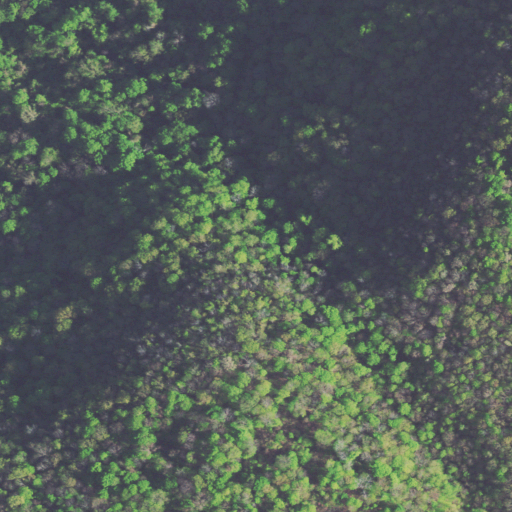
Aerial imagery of gap in Tennessee named Pleasure Gap containing deciduous forest, evergreen forest, and mixed forest